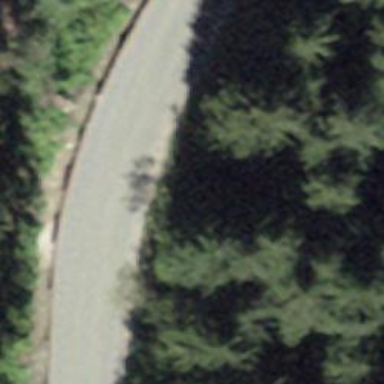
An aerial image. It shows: Passing place on the road.